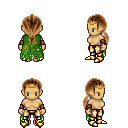
a pixel art fantasy rpg character, female body template, human, tanned skin, green tattered cape, gold greaves, brown ponytail hairstyle, gold tiara, leather bracers, gold boots, four views (front, back, left, right), 2x2 character sprite sheet, small pixel art, hard edges, no anti-aliasing